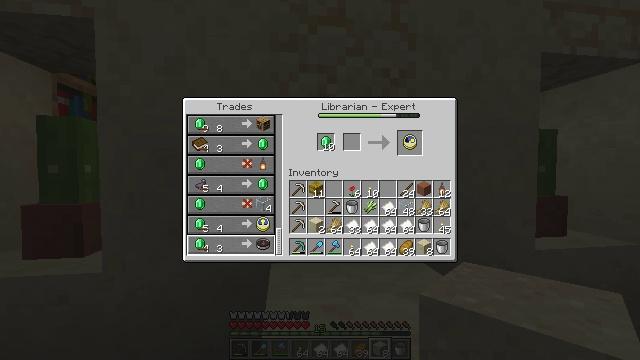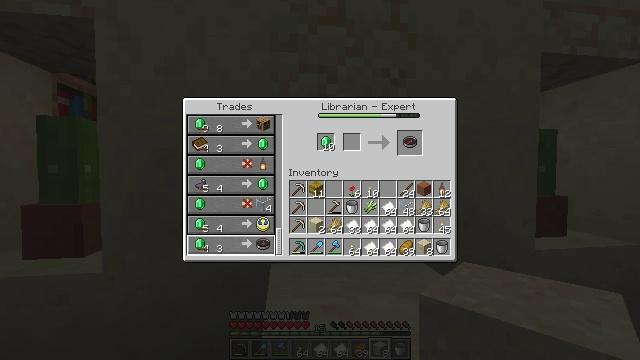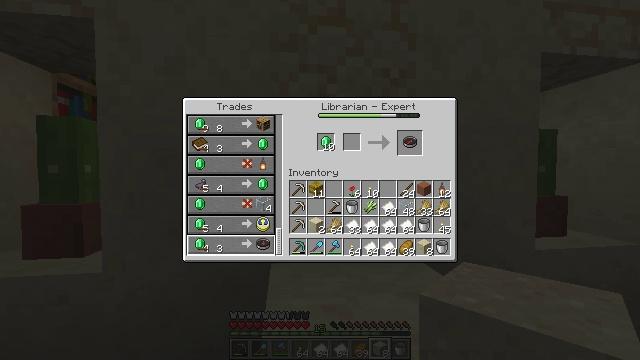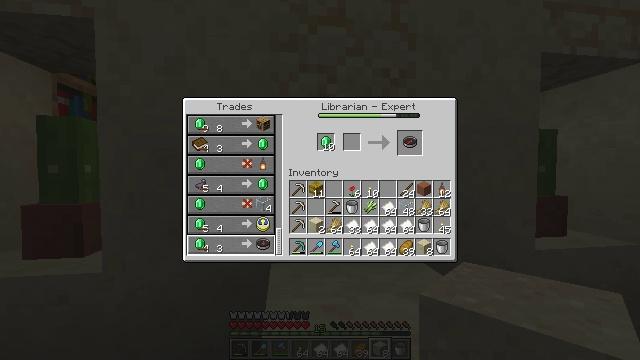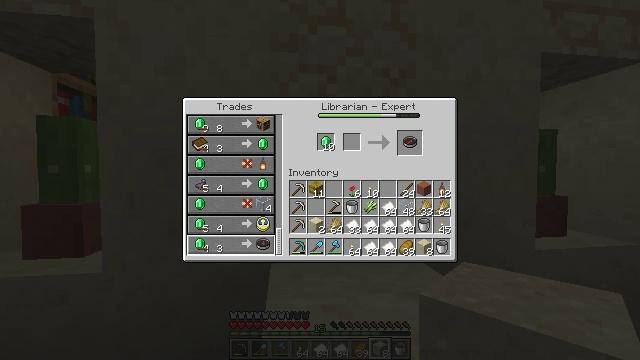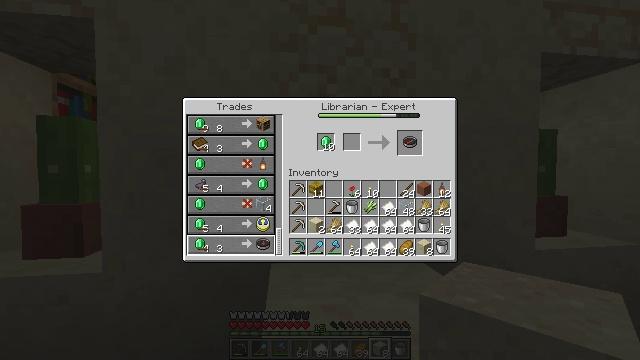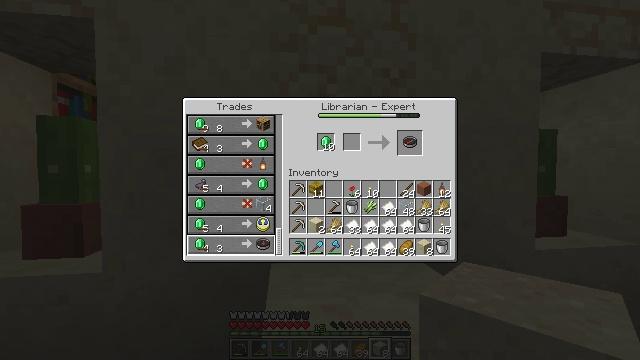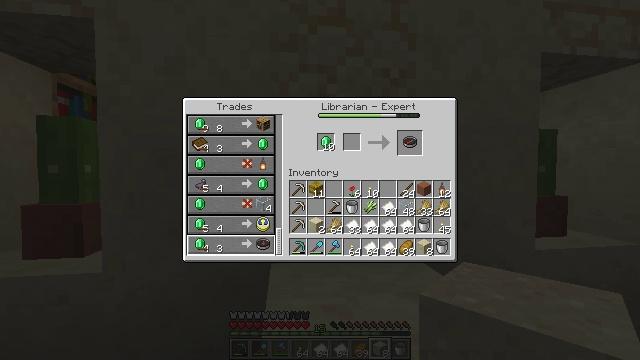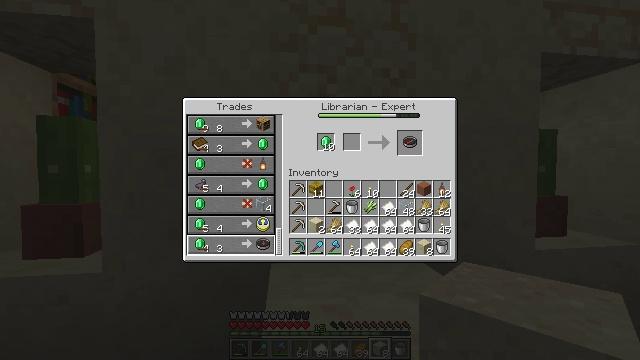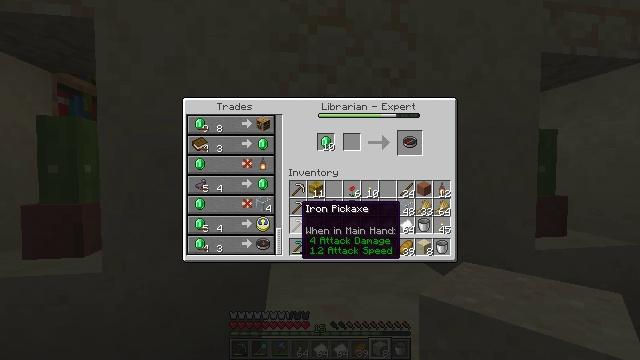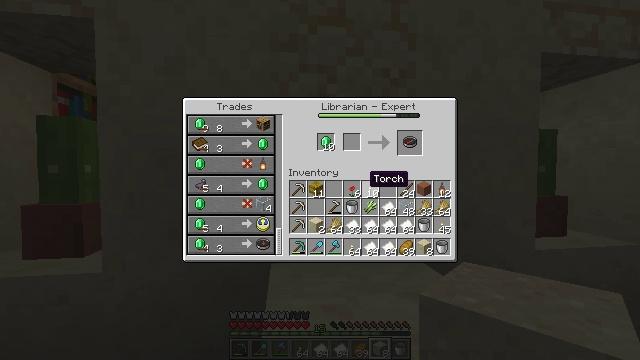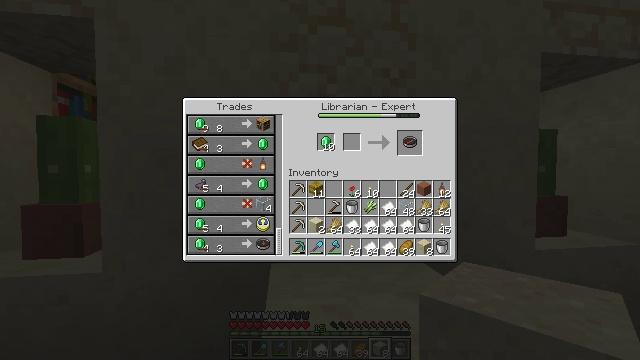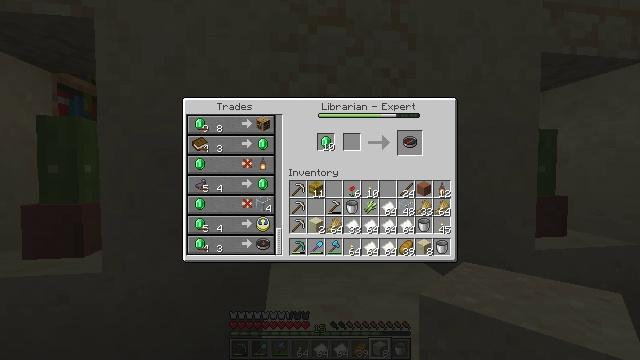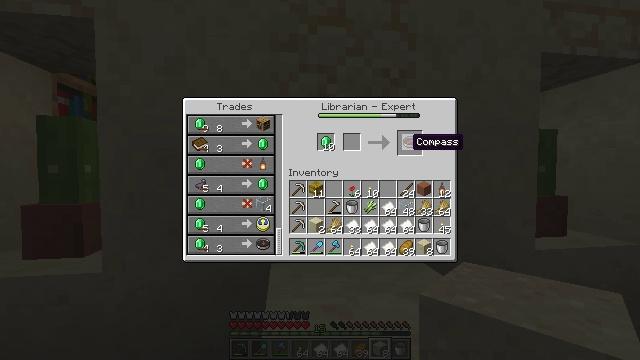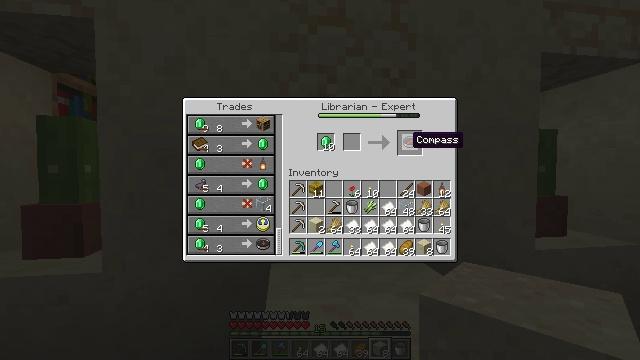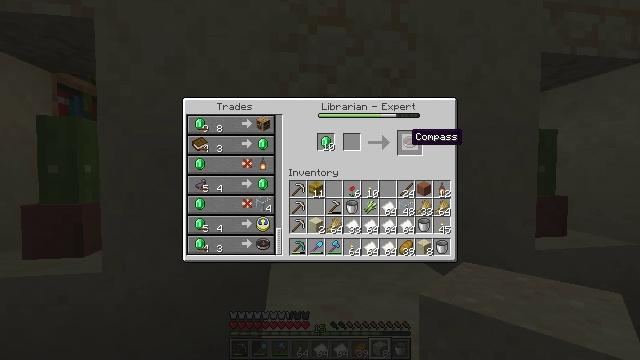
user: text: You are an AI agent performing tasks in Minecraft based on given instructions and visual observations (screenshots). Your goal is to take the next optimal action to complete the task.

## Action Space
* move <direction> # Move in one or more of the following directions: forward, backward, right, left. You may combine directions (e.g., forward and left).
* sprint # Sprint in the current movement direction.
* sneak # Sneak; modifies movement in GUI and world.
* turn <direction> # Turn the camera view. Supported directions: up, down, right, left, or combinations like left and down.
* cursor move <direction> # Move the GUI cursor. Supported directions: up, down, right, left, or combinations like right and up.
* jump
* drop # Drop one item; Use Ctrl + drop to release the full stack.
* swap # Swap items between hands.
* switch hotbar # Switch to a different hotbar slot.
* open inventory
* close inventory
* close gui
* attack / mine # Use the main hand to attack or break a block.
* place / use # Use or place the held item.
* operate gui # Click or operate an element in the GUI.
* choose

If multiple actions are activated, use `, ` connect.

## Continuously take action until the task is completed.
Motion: motion action
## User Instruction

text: Open the crafting table and craft a compass with iron and redstone.
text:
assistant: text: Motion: operate gui
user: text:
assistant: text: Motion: operate gui
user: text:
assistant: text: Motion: operate gui
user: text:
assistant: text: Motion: operate gui
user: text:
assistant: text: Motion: no_op
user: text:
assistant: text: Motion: no_op
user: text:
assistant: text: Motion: no_op
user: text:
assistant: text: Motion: cursor move right
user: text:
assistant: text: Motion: cursor move right and up
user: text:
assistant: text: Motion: cursor move right and up
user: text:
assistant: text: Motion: cursor move right and up
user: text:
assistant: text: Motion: cursor move right and up
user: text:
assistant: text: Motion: no_op
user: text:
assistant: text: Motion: no_op
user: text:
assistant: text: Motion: no_op
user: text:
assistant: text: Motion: no_op
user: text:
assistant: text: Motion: no_op
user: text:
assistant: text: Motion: no_op
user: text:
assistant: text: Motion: no_op
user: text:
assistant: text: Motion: no_op
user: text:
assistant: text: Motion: no_op
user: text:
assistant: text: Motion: no_op
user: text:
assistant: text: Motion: no_op
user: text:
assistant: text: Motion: no_op
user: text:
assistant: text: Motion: no_op
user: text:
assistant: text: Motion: no_op
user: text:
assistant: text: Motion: no_op
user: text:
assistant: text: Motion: no_op
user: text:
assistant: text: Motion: no_op
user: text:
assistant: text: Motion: no_op